Question: I am going to upload an update to my app in , now supporting both iOS6 and iOS7. Before I am "ready to upload binary", I want to edit 'metadata and uploads' to contain screenshots for both versions.
The problem is I am only let to upload to "3.5-inch Retina Display", "4-inch Retina Display" and "iPad" .
Am I doing something wring or is Apple's intention that only iOS7 screenshots should be displayed in App Store?

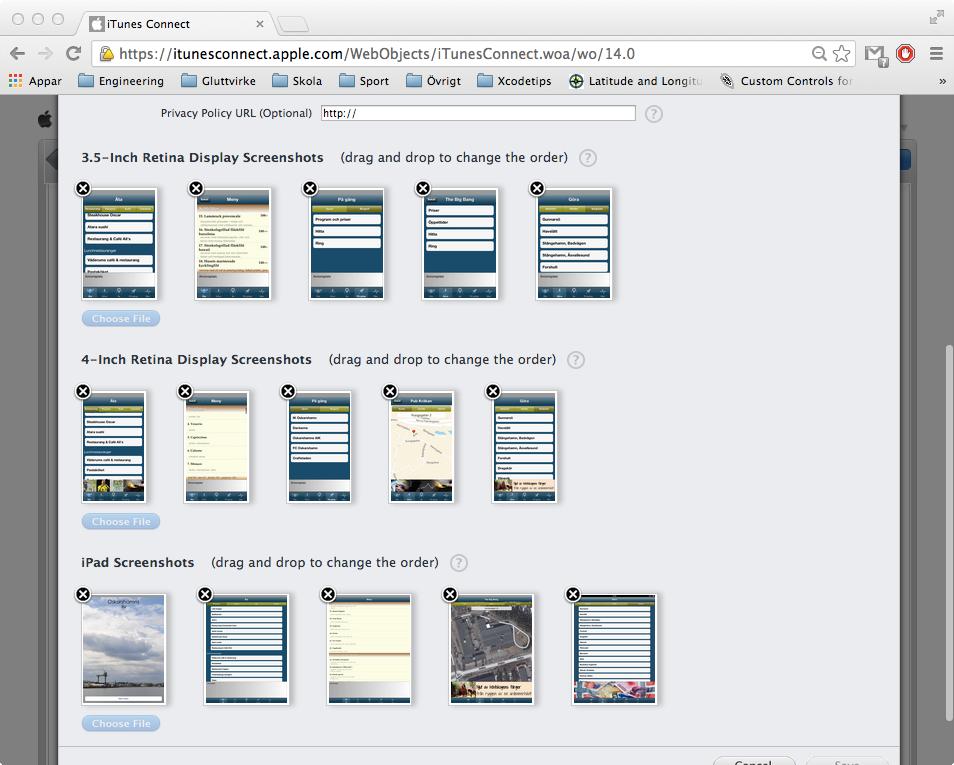
Answer: You can't specify screenshots to be shown depending on the iOS version, however, the screenshots that you do post can be taken from any iOS version. So feel free to mix and match if you wish, or consider photoshopping a banner on them that says "Looks beautiful in both iOS 6 and iOS 7"